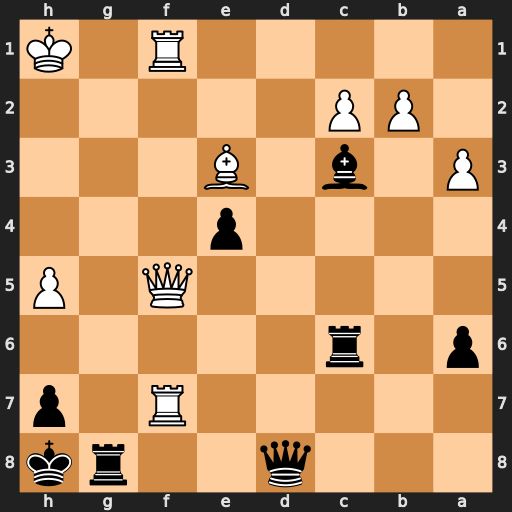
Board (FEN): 3q2rk/5R1p/p1r5/5Q1P/4p3/P1b1B3/1PP5/5R1K
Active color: b
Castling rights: -
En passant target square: -
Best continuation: Qh4+ Qh3 Qxh3#